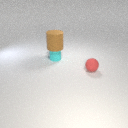
small red rubber sphere to the right of small cyan rubber cylinder